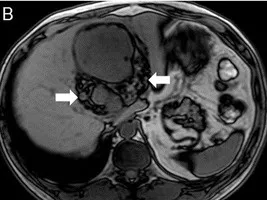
A case of Gd-EOB-DTPA-enhanced MRI findings of huge AML. In the in-phase hyperintense signal areas (white arrow), the loose signal in the T1W out-of-phase image.
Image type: radiology (mri)